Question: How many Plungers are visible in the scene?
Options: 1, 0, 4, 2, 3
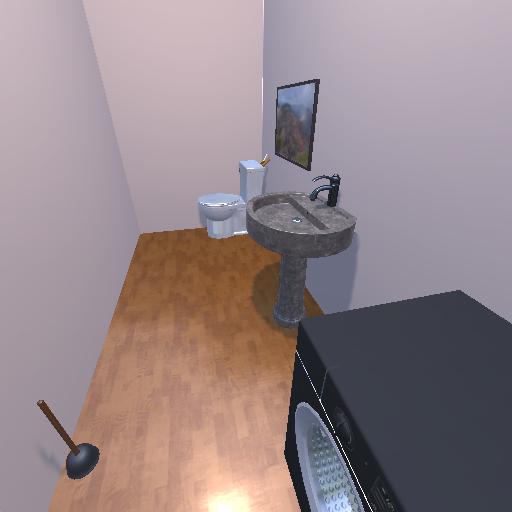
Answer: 1